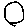
Label: circle